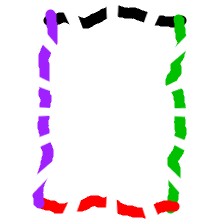
Shape: rectangle